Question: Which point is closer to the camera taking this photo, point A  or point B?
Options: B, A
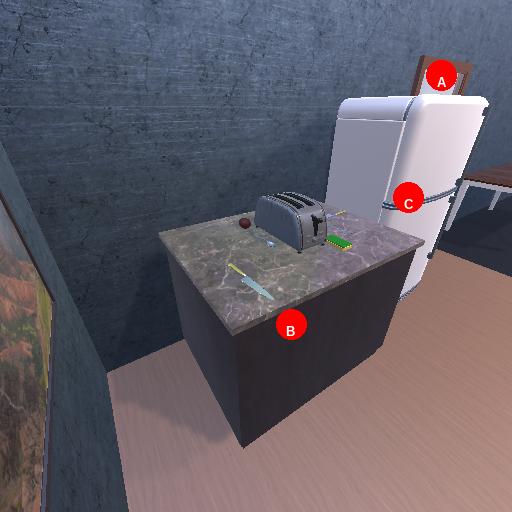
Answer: B